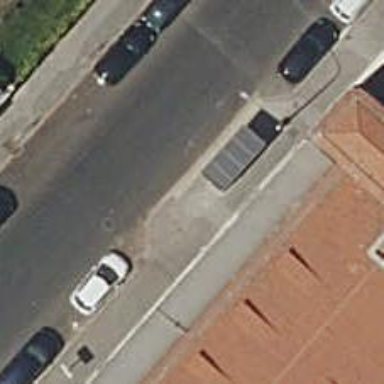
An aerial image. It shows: Bus stop with platform for public transport.